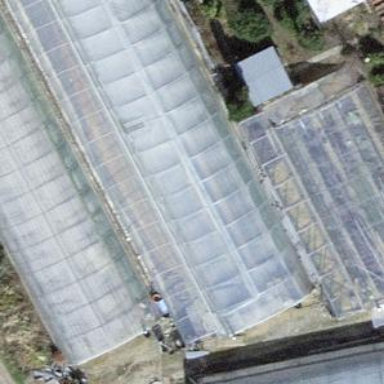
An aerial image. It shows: Greenhouse.